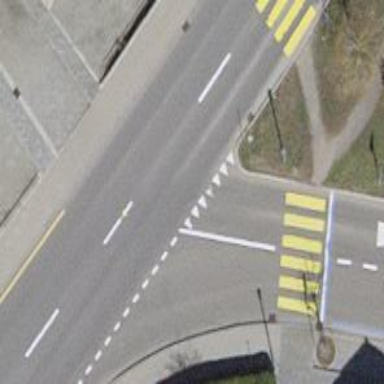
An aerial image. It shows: Road with "give way" sign.